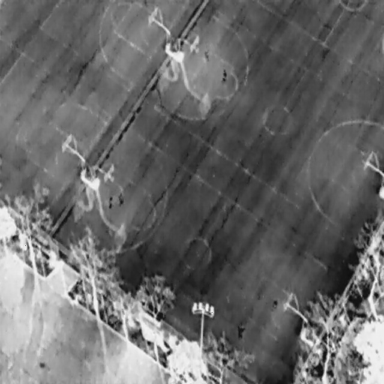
There are six People in the infrared image.